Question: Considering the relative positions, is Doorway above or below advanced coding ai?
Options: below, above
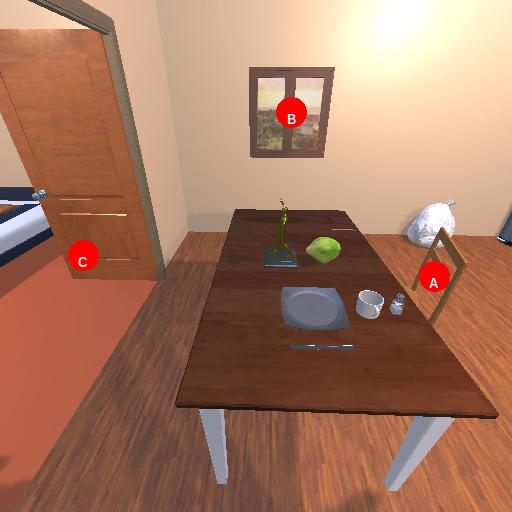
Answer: below